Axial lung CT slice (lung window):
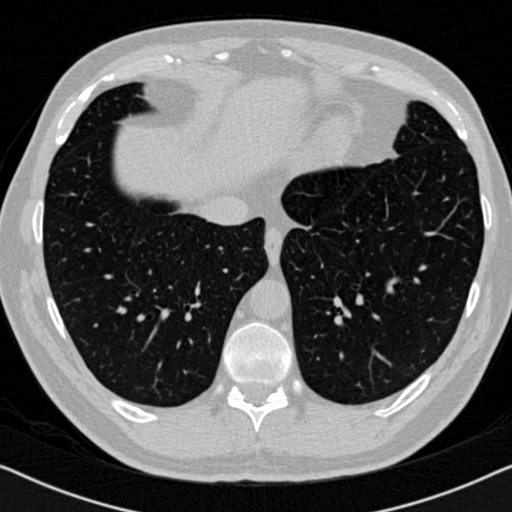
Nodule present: no